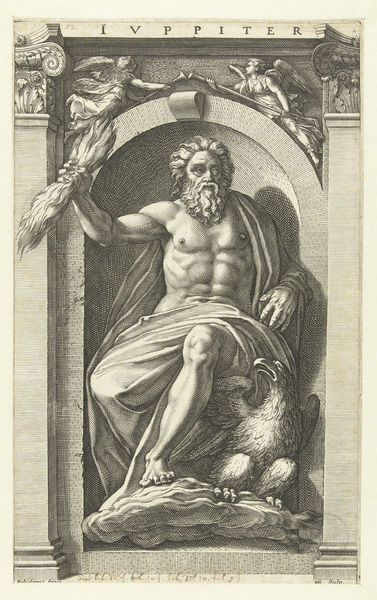
Titel: Jupiter
Künstler: Hendrick Goltzius
Standort: Amsterdam
Institution: Rijksmuseum
Schlagwörter: arch, columns, robe, angel, angels, classical, greek, mythology, roman, etching, illustration, eagle, rome, engraving, fire, god, book, zeus, relief, pedestal, jupiter, engel, gott, anger, latin